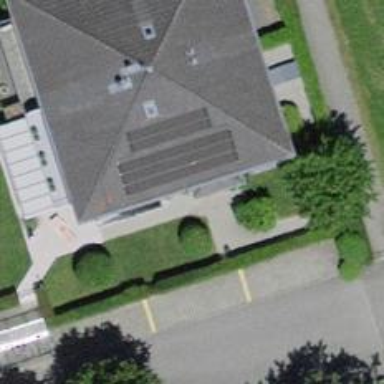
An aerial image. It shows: Semidetached house with gabled roof.